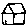
Label: house